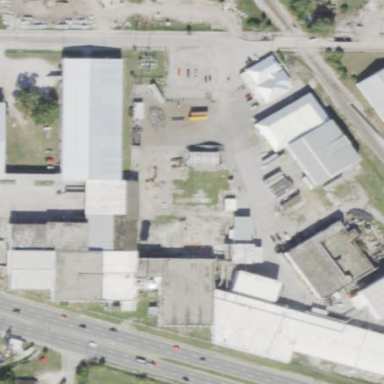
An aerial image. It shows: Historic factory.